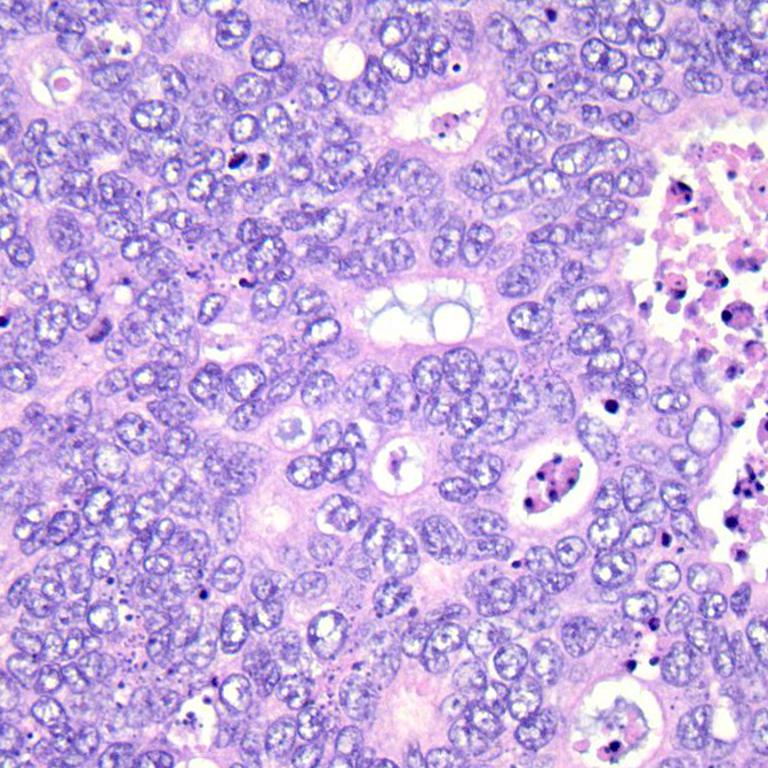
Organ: colon
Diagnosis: adenocarcinomas